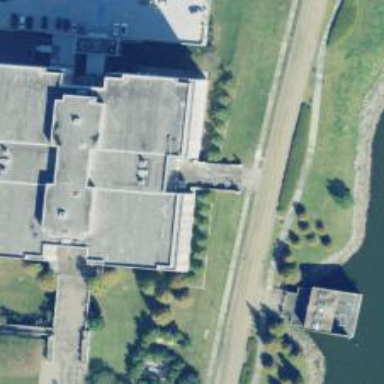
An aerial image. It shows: Government office.